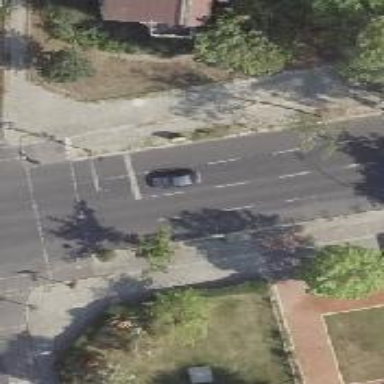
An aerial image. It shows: Road with traffic signals for signaling.